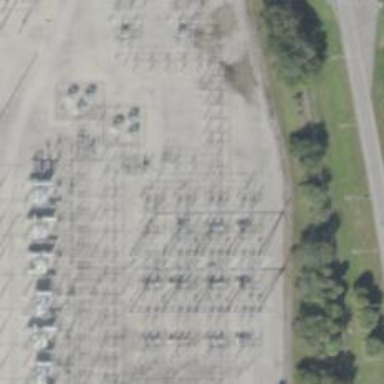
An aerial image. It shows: Switch for power supply.